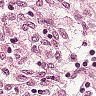
Metastatic tissue present: no